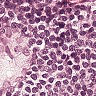
Metastatic tissue present: yes